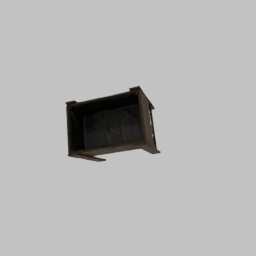
Label: mechanical